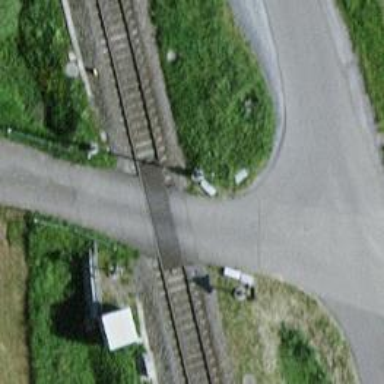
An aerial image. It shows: Railway level crossing.